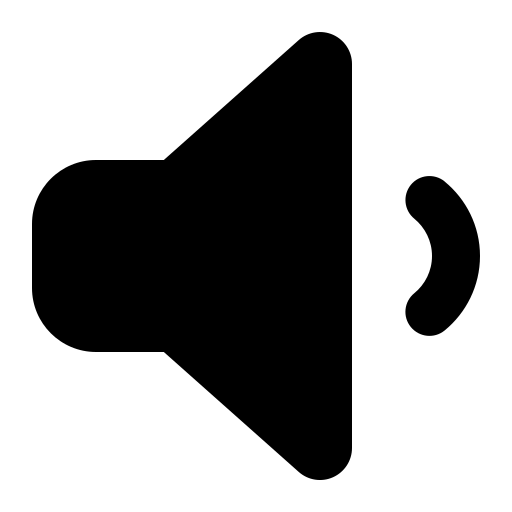
Tags: icon, FontAwesome, fa-icon, solid, volume, low